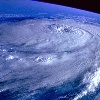
Label: cloud